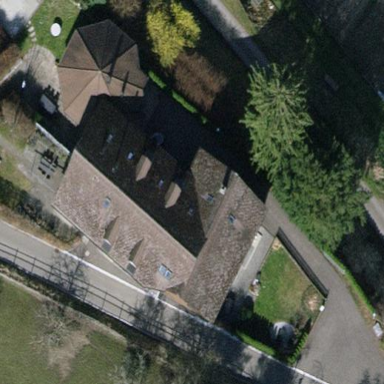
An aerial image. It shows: Gabled roofed house.